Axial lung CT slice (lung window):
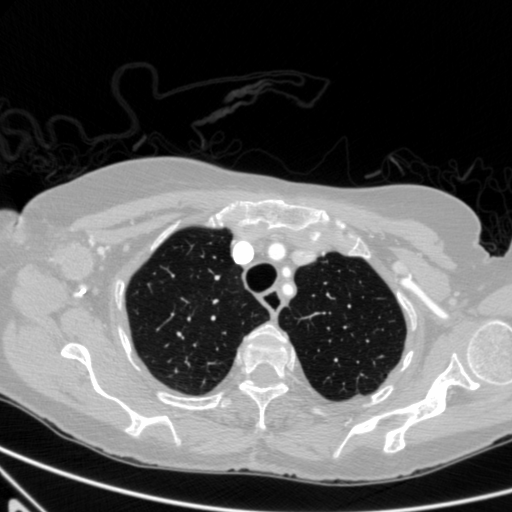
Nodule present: no